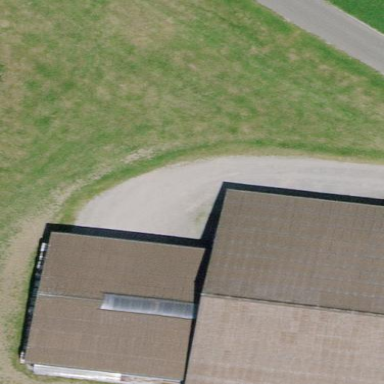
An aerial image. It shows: Farm auxiliary building.